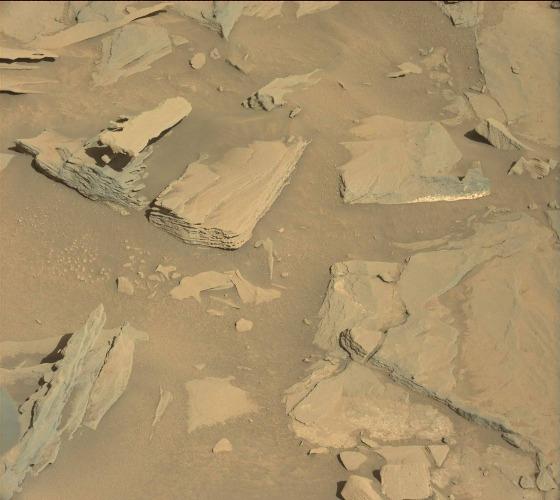
Terrain classes present: Background, Bedrock, Gravel / Sand / Soil, Rock, Shadow